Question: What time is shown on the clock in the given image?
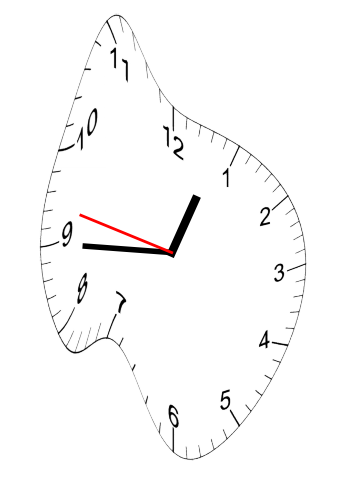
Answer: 12:44:47